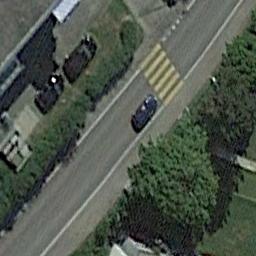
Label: freeway